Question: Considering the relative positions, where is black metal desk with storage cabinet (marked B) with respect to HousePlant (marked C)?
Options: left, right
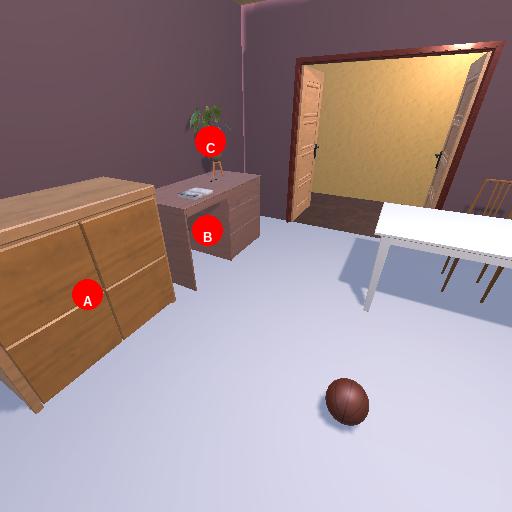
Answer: left